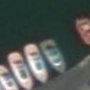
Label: civil